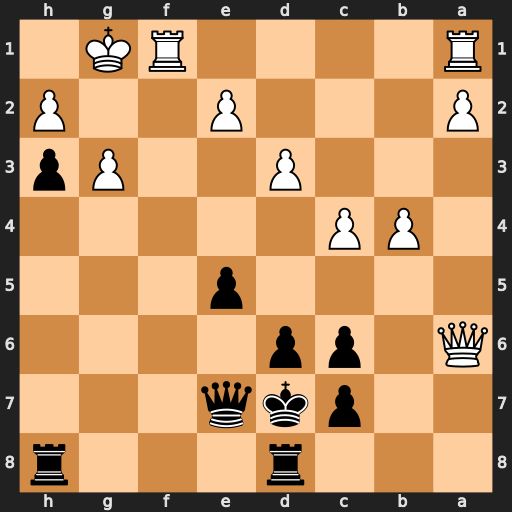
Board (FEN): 3r3r/2pkq3/Q1pp4/4p3/1PP5/3P2Pp/P3P2P/R4RK1
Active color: b
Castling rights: -
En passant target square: -
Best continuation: Ra8 Qb7 Rhb8 Qxb8 Rxb8